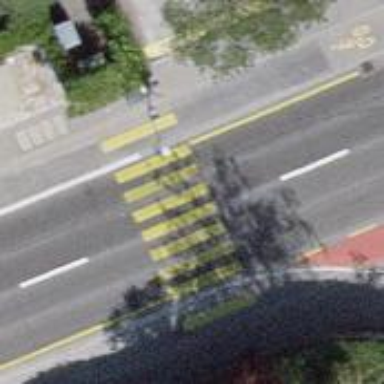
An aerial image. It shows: Uncontrolled zebra crossing on the road.